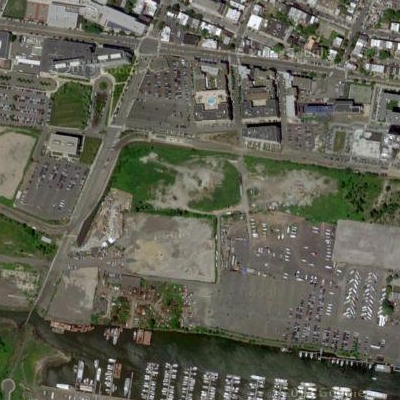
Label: gParking